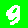
Digit: 3